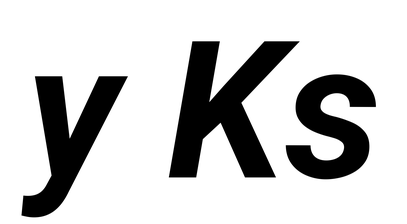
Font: Roboto-Italic_Bold_Italic